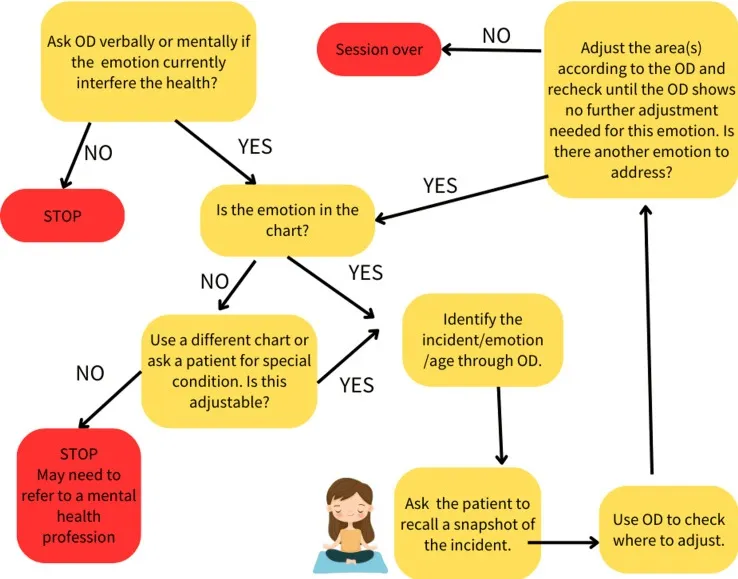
KST emotions protocol flow chart.
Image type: chart (chart)